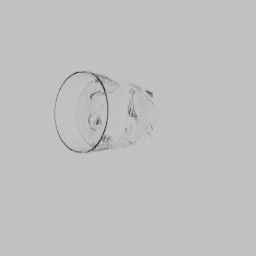
Label: tools